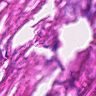
Metastatic tissue present: no